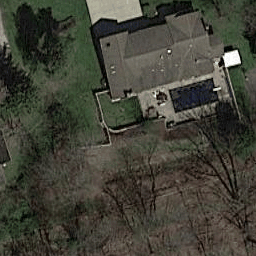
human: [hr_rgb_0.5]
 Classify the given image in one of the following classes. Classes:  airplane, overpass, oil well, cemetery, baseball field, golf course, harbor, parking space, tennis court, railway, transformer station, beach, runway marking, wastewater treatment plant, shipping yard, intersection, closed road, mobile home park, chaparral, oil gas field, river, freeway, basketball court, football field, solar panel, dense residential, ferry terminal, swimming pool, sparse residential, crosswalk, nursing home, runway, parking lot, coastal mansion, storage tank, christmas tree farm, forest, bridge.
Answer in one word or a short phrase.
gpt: sparse residential